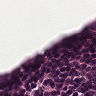
Metastatic tissue present: no